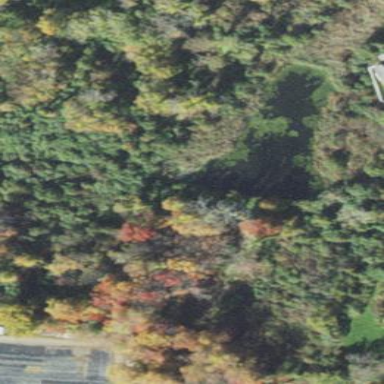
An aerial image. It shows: Serene pond surrounded by nature.